Interaction volume radius: 10 \u00c5
Interaction volume height: 10 \u00c5
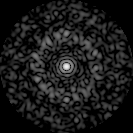
Disorder parameter: 0.8701